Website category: phone
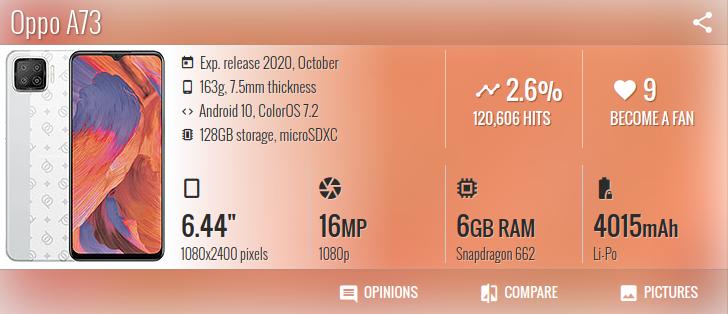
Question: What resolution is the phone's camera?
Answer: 1080p

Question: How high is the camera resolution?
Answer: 1080p

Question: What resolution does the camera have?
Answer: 1080p

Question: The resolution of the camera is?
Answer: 1080p

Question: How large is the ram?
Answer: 6 GB RAM

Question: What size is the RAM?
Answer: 6 GB RAM

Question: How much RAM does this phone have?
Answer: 6 GB RAM

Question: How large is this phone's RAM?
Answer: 6 GB RAM

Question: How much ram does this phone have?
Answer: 6 GB RAM

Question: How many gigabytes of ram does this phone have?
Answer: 6 GB RAM

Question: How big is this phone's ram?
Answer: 6 GB RAM

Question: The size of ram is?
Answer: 6 GB RAM

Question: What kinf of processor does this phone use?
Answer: Snapdragon 662

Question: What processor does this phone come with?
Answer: Snapdragon 662

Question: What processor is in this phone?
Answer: Snapdragon 662

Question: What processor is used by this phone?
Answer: Snapdragon 662

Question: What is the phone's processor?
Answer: Snapdragon 662

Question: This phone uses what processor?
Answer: Snapdragon 662

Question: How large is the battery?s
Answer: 4015 mAh

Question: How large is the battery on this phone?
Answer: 4015 mAh

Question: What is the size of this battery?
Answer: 4015 mAh

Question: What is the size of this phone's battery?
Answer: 4015 mAh

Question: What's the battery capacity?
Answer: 4015 mAh

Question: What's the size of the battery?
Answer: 4015 mAh

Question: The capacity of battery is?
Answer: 4015 mAh